Interaction volume radius: 5 \u00c5
Interaction volume height: 10 \u00c5
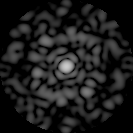
Disorder parameter: 0.8324